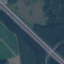
Land use / land cover class: Highway